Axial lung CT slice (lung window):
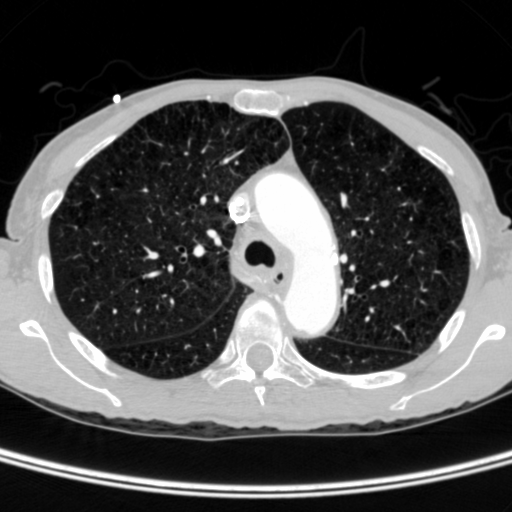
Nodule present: no